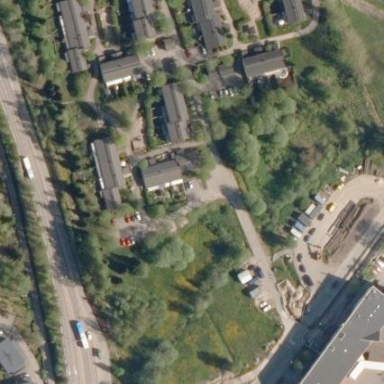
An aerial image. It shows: Residential area with apartments.